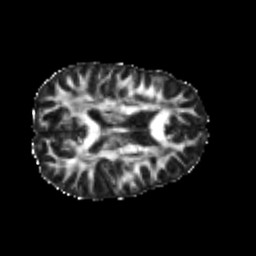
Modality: FA
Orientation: axial
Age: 21
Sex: female
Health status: healthy
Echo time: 0.074 s